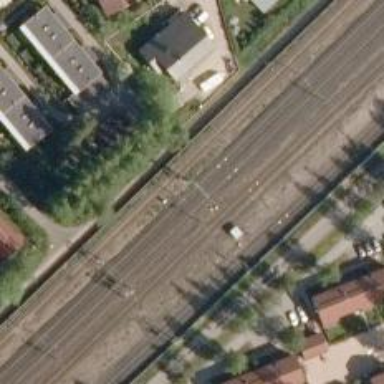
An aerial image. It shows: Railway signal.